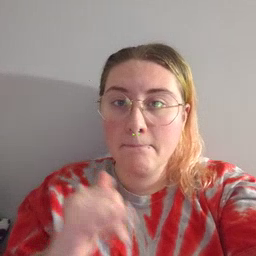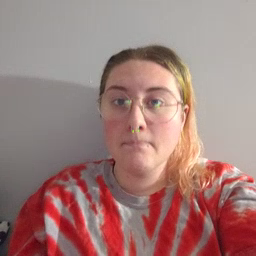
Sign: same